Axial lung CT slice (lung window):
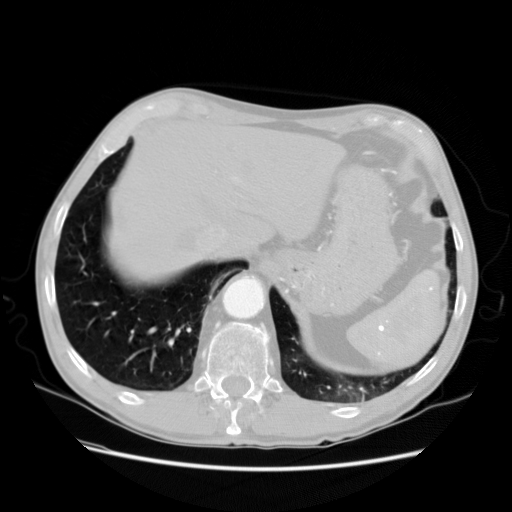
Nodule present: no